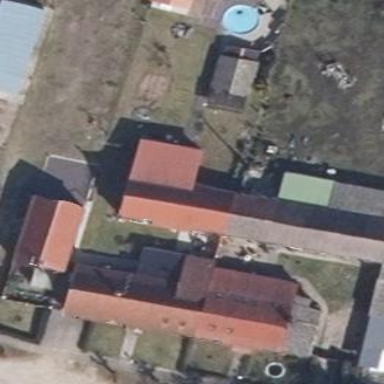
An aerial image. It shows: Building with gabled red roof.